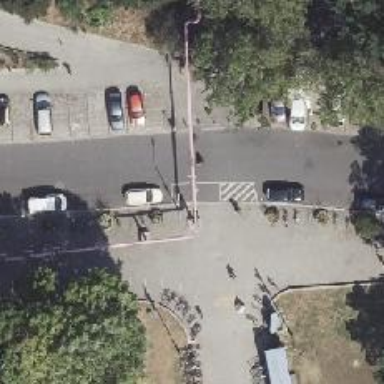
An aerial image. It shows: Parking lane.